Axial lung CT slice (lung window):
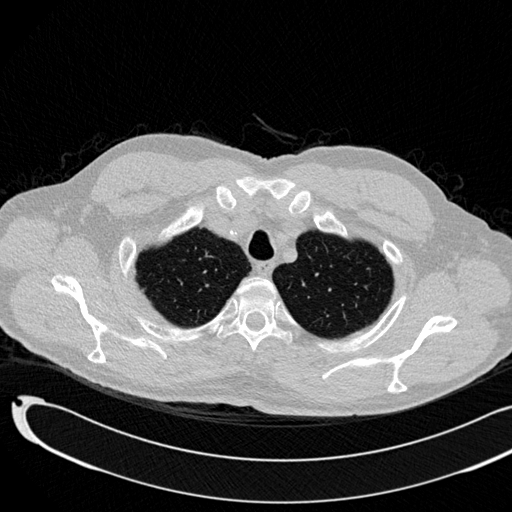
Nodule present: no